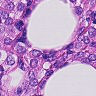
Metastatic tissue present: yes